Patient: sex F, age 57
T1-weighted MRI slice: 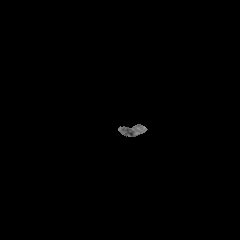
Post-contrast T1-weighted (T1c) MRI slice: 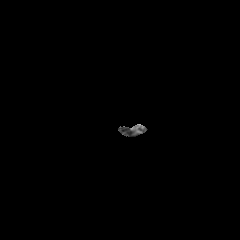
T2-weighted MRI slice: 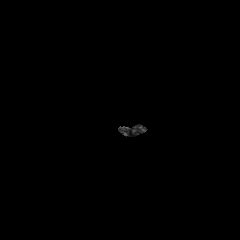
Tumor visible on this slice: no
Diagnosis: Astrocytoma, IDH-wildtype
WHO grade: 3